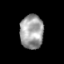
Tissue: skin
Cell type: Epithelial cells
Senescence score: 0.2721
Nuclear area (px): 782
Mean DAPI intensity: 159.003